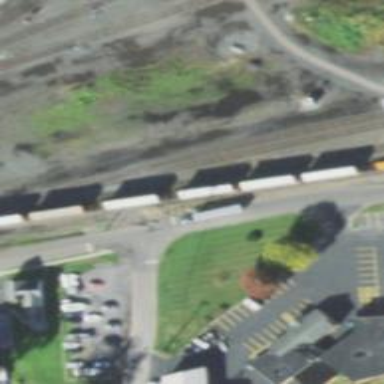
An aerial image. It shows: Railway yard used for servicing trains.